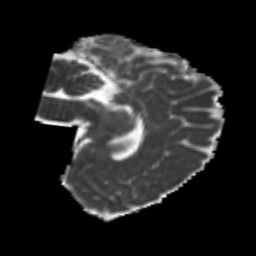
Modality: MD
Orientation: sagittal
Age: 20
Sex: female
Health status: healthy
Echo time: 0.074 s